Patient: sex F, age 62
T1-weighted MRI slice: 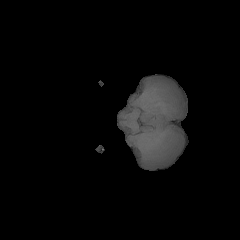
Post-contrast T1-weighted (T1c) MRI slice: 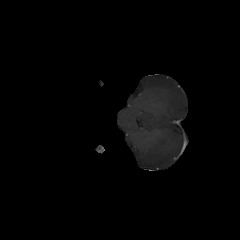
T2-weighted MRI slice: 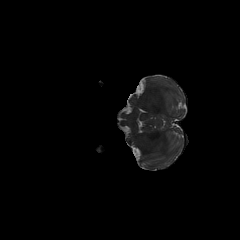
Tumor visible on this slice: no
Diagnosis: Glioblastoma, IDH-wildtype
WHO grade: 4